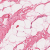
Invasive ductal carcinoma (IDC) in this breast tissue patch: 0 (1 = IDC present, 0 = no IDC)